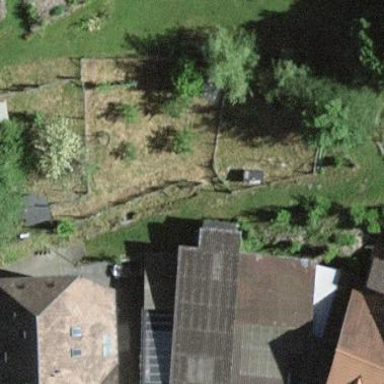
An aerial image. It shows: Garage.